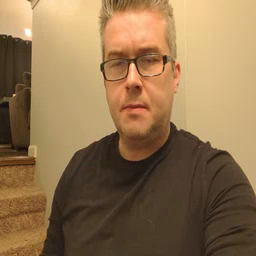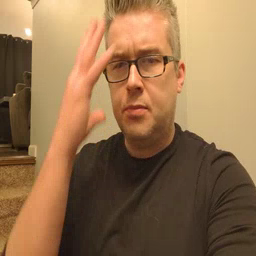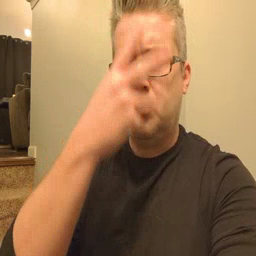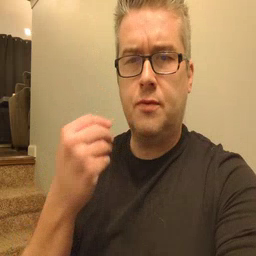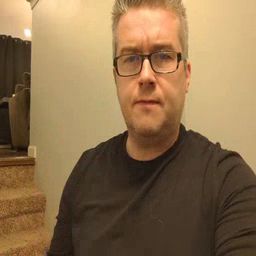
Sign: pretty